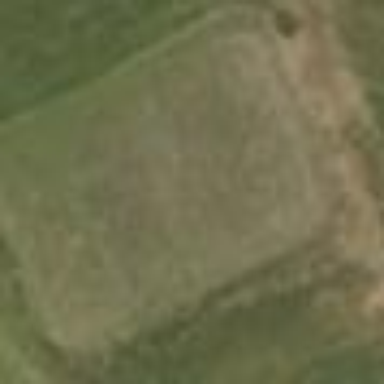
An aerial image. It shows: Golf tee.